An envelope spectrum derived from a bearing vibration measurement is shown; the reference markers locate BPFO, BPFI, BSF and FTF for this bearing geometry and shaft speed. Based on the visible evidence, which condition applies: normal, inner_race, outer_race, ball?
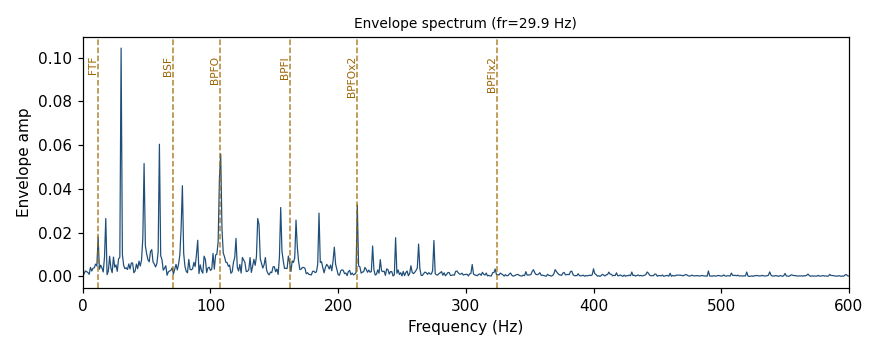
Answer: outer_race